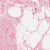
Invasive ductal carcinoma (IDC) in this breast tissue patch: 0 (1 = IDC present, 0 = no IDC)